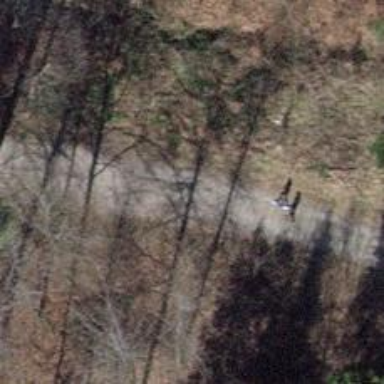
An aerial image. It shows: Compacted footway.